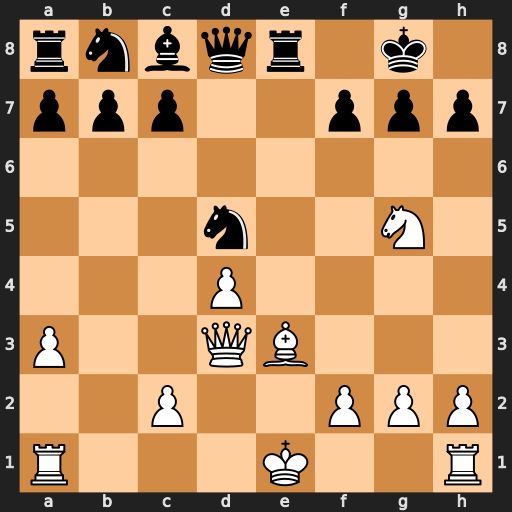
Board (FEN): rnbqr1k1/ppp2ppp/8/3n2N1/3P4/P2QB3/2P2PPP/R3K2R
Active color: w
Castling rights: KQ
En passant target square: -
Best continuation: Qxh7+ Kf8 Qh8+ Ke7 Qxg7